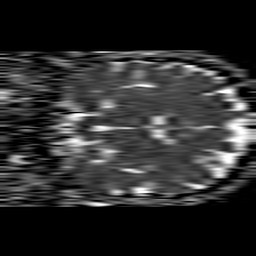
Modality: ADC
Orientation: coronal
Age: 37
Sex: male
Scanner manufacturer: philips
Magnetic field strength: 1.5 T
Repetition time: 4.6 s
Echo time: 0.08517 s